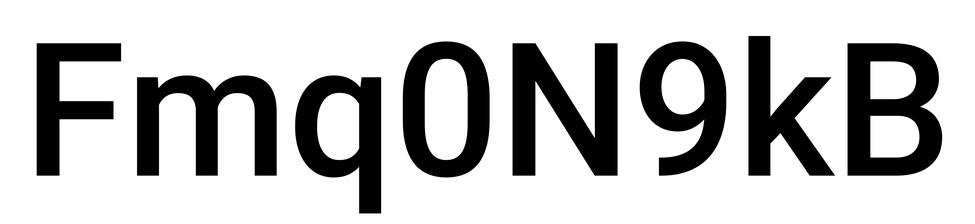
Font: Roboto_Medium